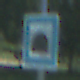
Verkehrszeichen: Tunnel
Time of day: Midday
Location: Outdoor (Nature)
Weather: Clear
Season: Summer
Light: Natural